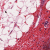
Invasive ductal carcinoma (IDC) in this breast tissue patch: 0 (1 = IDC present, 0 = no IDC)